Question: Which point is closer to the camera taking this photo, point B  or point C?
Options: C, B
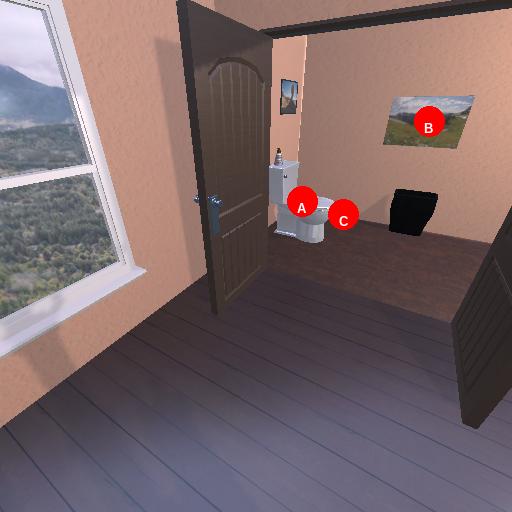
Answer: C